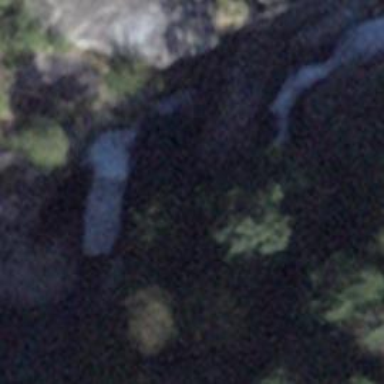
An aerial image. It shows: Beautiful waterfall in nature.